A spectrogram of one vibration snapshot from a rotating-machine test bench is shown (time on one axis, frequency on the other). Determine the machine's mechanical condition. Answer with exactly one of: normal, misalignment, unbalance, looseness.
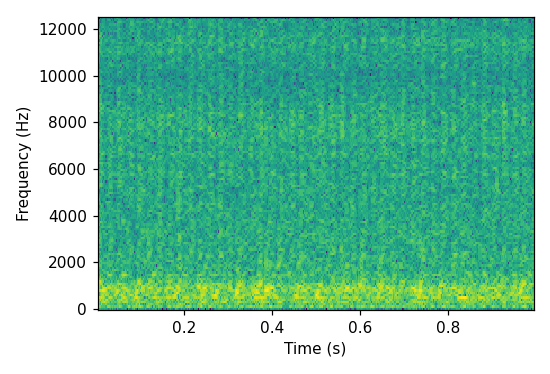
Answer: unbalance